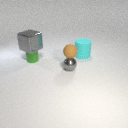
small green rubber cylinder below large gray metal cube